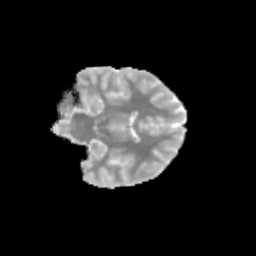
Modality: MD
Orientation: coronal
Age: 11
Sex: female
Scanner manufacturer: siemens
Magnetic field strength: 3 T
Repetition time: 3.8 s
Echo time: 0.07 s